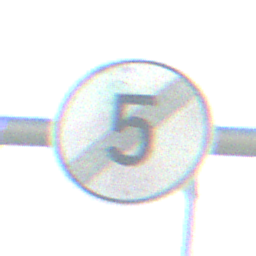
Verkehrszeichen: EndeGeschwindigkeit5
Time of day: MorningAfternoon
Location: Outdoor (Suburban)
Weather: Clear
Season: NotSpecified
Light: Natural